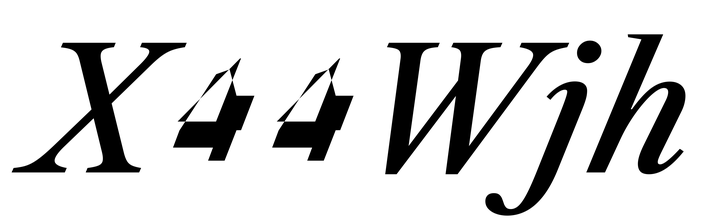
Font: LibreCaslonText-Italic_Medium_Italic